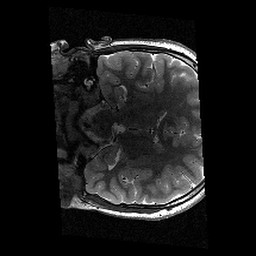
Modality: T2w
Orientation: coronal
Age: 12
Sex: male
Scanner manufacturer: siemens
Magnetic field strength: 3 T
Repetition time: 9.23 s
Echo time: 0.067 s